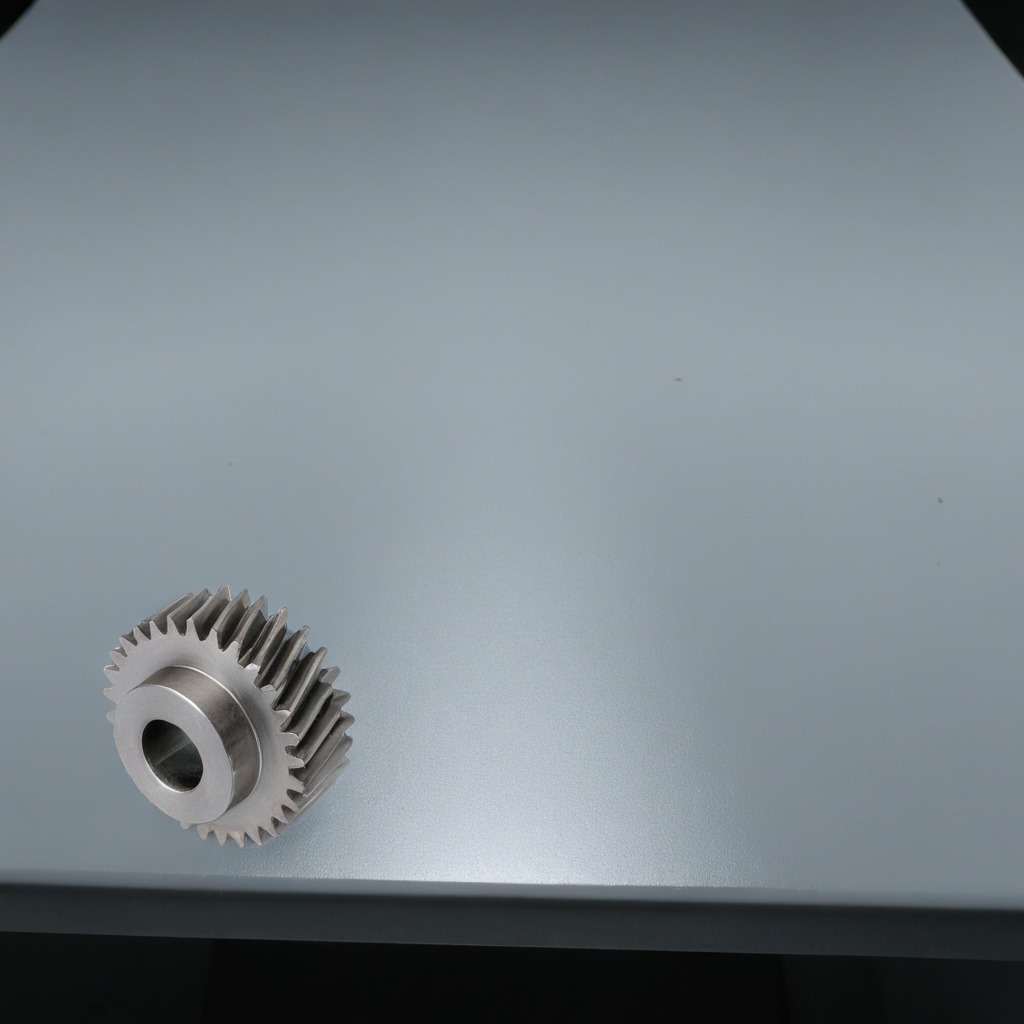
A steel gear with teeth lies on a clean empty table in a railway signal maintenance room.